Question: I'm attempting to create an animated menu bar using raphael.js. It works fine in Firefox but in Chromium a black outline appears around the graphic. <URL>.
As the graphic moves it also seems to leave behind traces of this black outline as shown in the image below. I've tried setting the'"stroke-width"' attribute to '0' but this doesn't seem to have any effect.

Any help on the matter would be much appreciated.
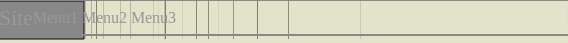
Answer: I've run into this problem and it's present in Chrome 18 and 19. As Chrome 20 is just a few days old, many users will still have previous versions installed, so it's still worth fixing it.
In Raphael just set your 'stroke: none' or plain svg 'element.setAttribute("stroke", "none")'